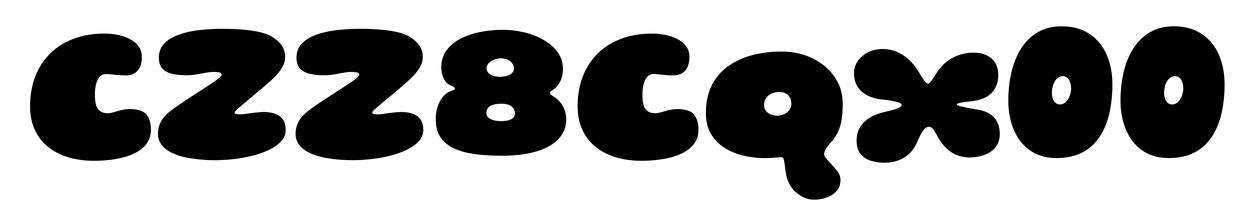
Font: Gluten_Black